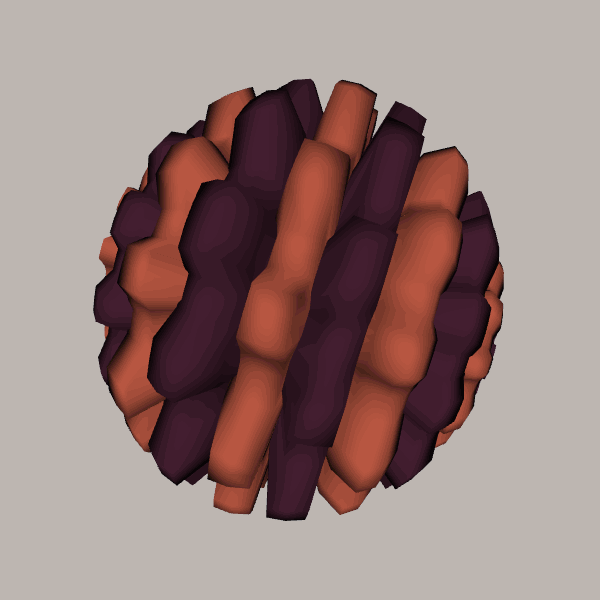
Background: light